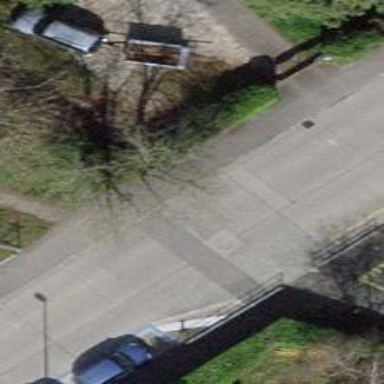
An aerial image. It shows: Asphalt cycleway.